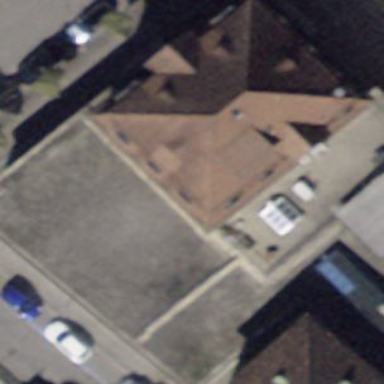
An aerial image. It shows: Building.